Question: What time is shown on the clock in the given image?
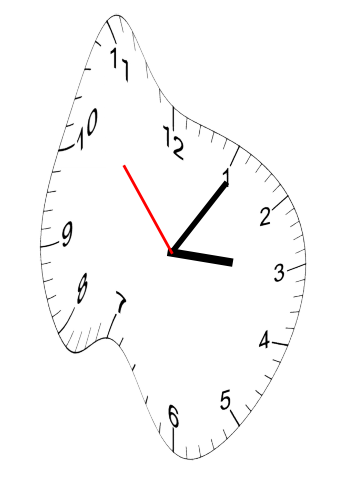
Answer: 03:05:53